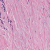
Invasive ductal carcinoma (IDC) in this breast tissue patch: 1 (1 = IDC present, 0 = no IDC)